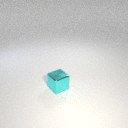
small cyan metal cube